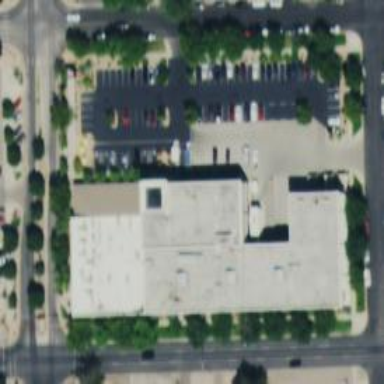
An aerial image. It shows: Parking space.